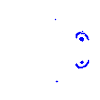
Particle: pion